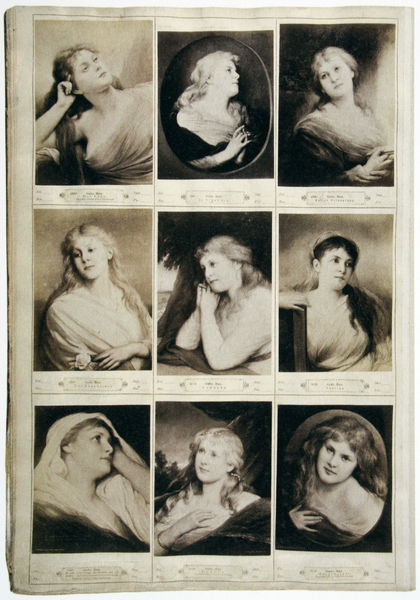
Titel: Verlagsalbum für den internen Gebrauch
Künstler: Franz Hanfstaengl
Standort: München
Institution: Stadtmuseum
Schlagwörter: baum, kopf, nackt, weiß, frauen, mädchen, damen, frau, haar, hell, kleid, kleider, köpfe, schwarz, zeichnung, blick, gesichter, jung, band, bildnis, portrait, porträt, gewand, haare, locken, schön, oval, bilder, fotos, perspektive, karten, kopftuch, galerie, foto, fotografie, offen, buch, porträts, schwarz weiß, seite, beschriftung, beten, bildnisse, portraits, buchseite, heft, studien, serie, portät, sammlung, neun, schauspielerin, katalog, perspektiven, polaroid, siete, beterin, katalogisierung, poartaits, kalatog